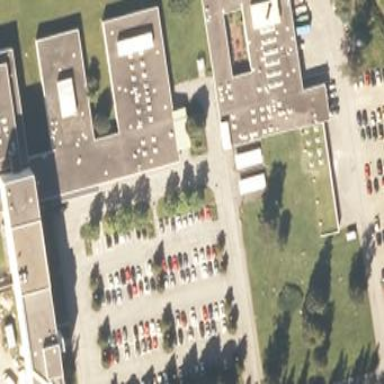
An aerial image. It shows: Hospital.